Question: I have the following code for plotting 100 circles in separate height planes where the radius increases from 1 to 100.
'''
for r=1:1:100
t=linspace(0,2*pi);
x=r*cos(t);
y=r*sin(t);
for h=100💯10000
z = 100 * r * ones(1, length(t));
plot3(x,y,z);
if r == 1 && h == 100
hold on;
set(gcf, 'units','normalized','outerposition',[0 0 1 1]);
end
drawnow;
end
'''
end
Like this:
Now I want to change the code in order for the radius to from 100 to 1, i.e turn the cone upside down. So the code should probably read like this but i can't get it to work:
'''
for r=100:1:1
t=linspace(0,2*pi);
x=r*cos(t);
y=r*sin(t);
for h=100💯10000
z = 100 * r * ones(1, length(t));
plot3(x,y,z);
if r == 100 && h == 100
hold on;
set(gcf, 'units','normalized','outerposition',[0 0 1 1]);
end
drawnow;
end
'''
end
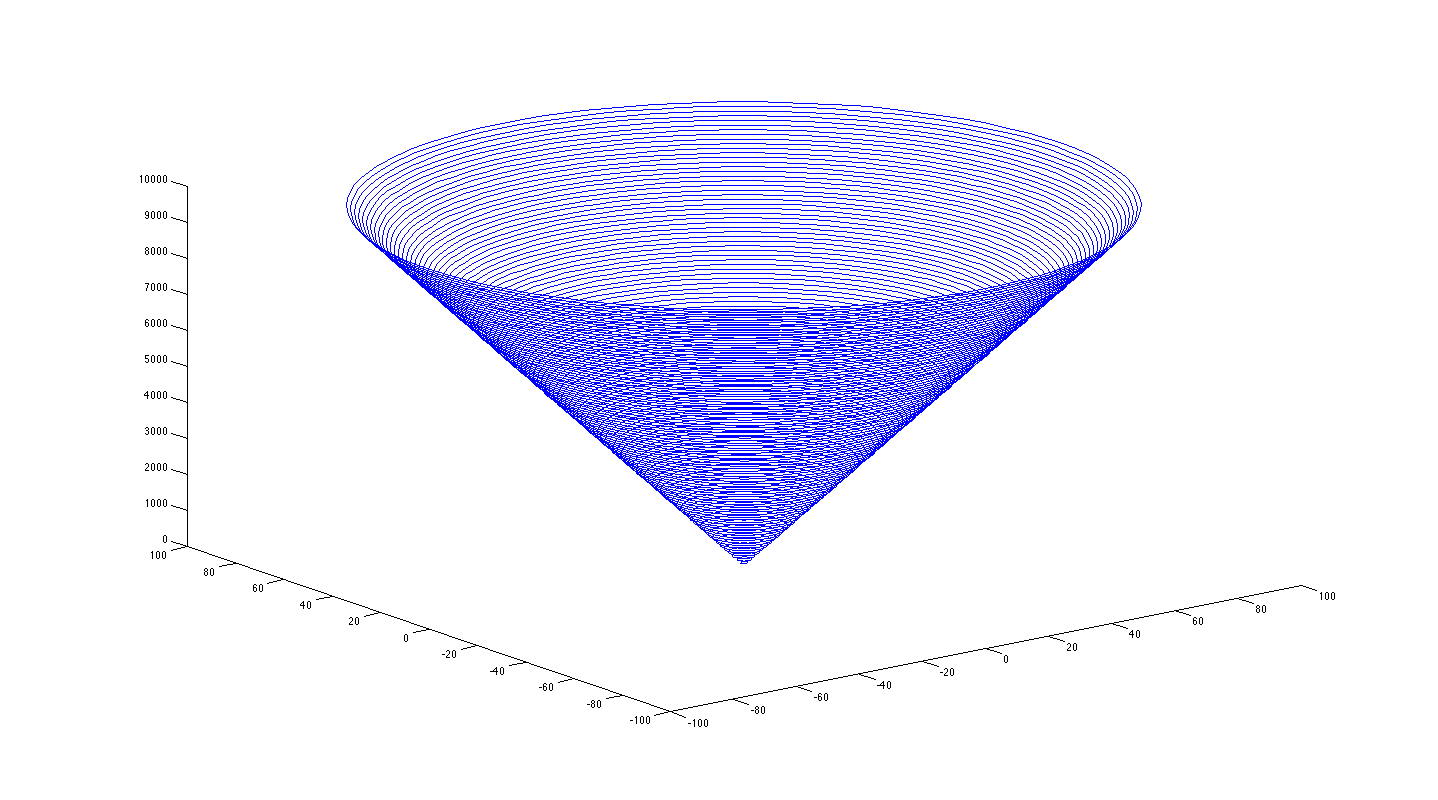
Answer: You almost got it right. Try this:
'''
for r=100👎1
'''
The syntax is as follows:
'''
for i=istart:istride:iend
'''
For Optimization try this - i think this is as fast as it gets (tried it out with octave and gnuplot). I think now the script does it job just fine ;-):
'''
t=linspace(0,2*pi); % the array t doesnt get changed during for r=...
z = ones(1, length(t)); % same here: one preallocation should do the job
for r=100👎1
x=r*cos(t);
y=r*sin(t);
z(:) = 10000-r*100;
plot3(x,y,z);
if r == 100
hold on;
end
drawnow;
end
set(gcf, 'units','normalized','outerposition',[0 0 1 1]); %I think this is the most expesive operation.
hold off
'''
The problem was, that you didn't assume the linear relation between z and r.